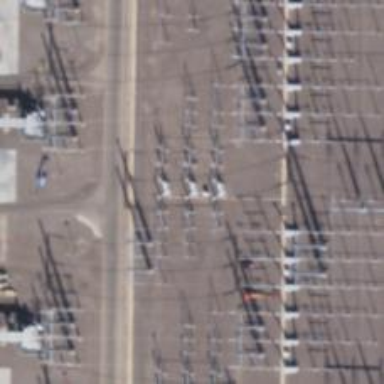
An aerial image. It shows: Switch for power supply.